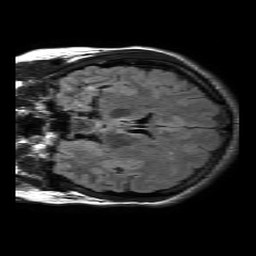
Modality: FLAIR
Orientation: coronal
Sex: female
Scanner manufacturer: philips
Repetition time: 11 s
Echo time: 0.125 s